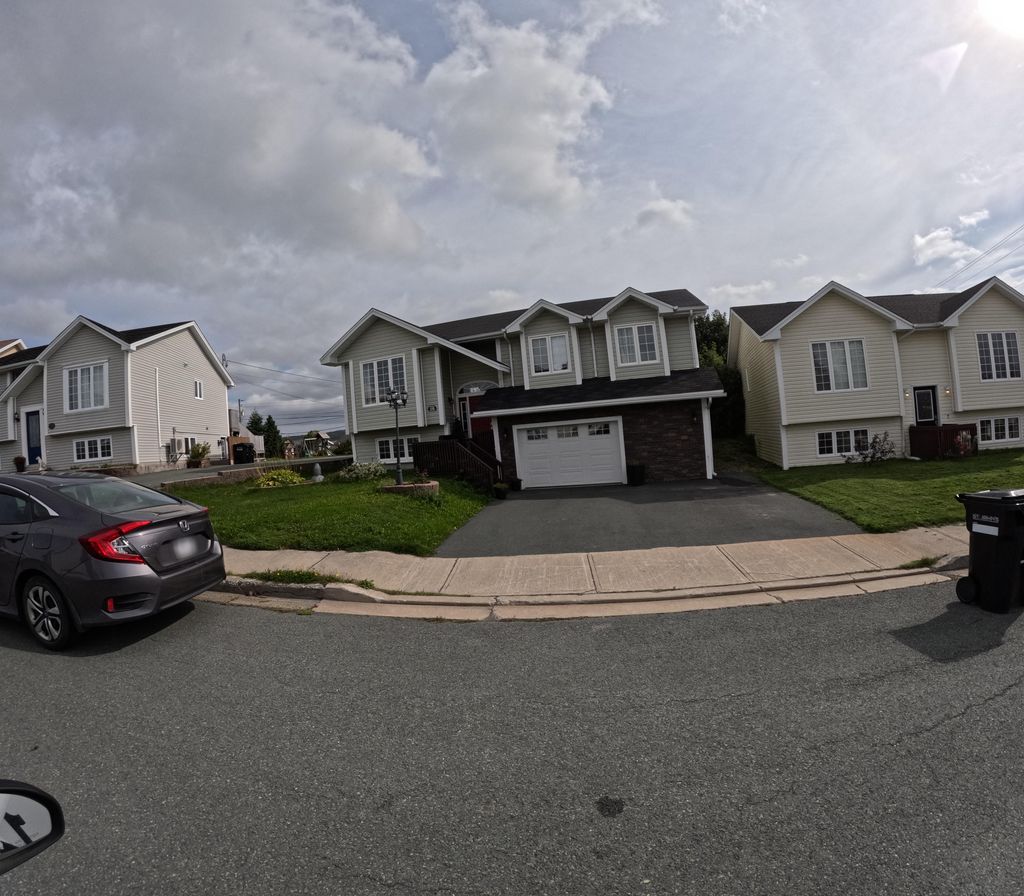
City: st_johns